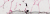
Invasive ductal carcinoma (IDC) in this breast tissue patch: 0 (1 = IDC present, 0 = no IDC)